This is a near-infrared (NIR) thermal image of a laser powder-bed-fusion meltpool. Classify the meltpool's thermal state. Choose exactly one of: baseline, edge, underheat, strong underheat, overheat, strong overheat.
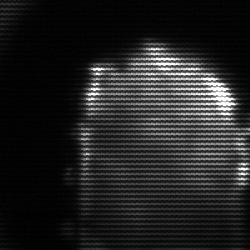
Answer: baseline